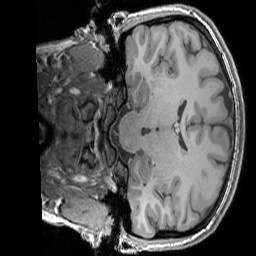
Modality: T1w
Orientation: coronal
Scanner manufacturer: siemens
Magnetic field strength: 3 T
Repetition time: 1.83 s
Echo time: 0.00303 s